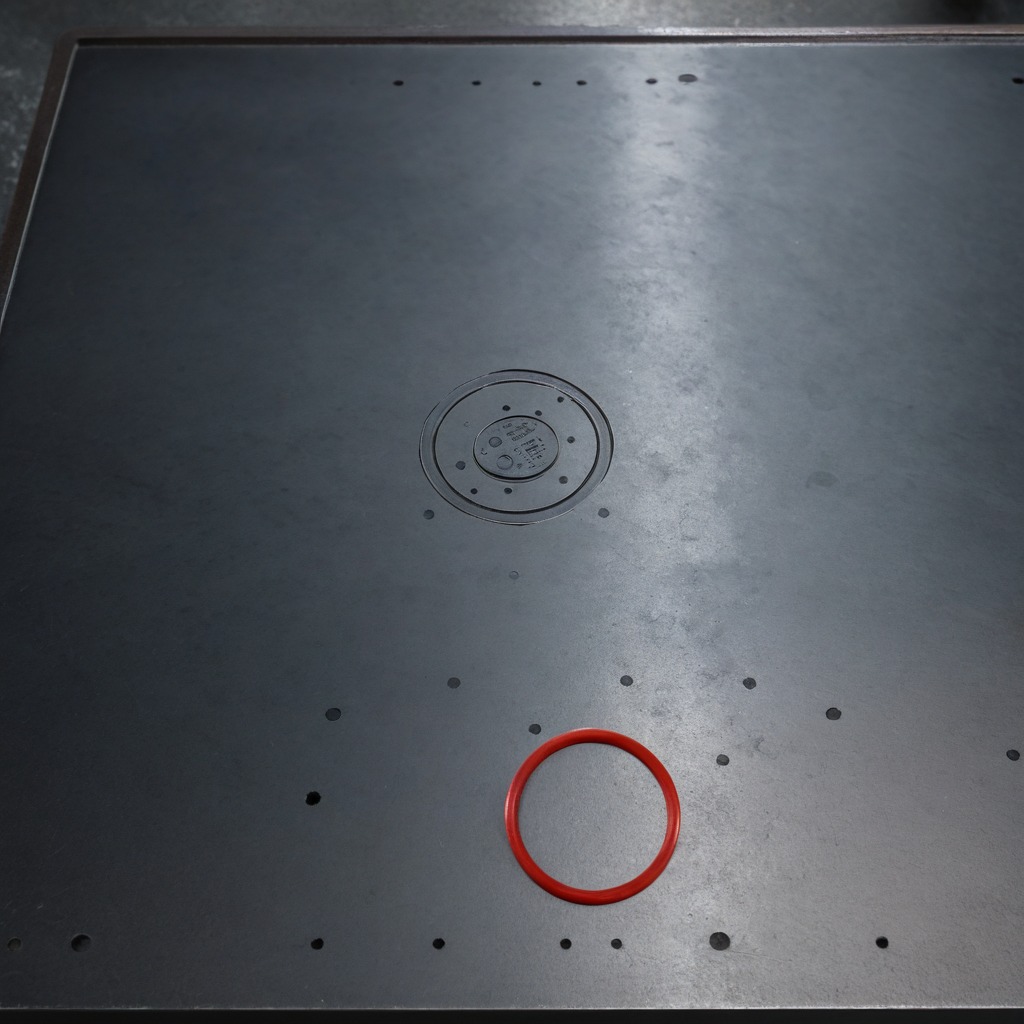
A rubber O-ring lies on a cold steel table in a mining workshop.